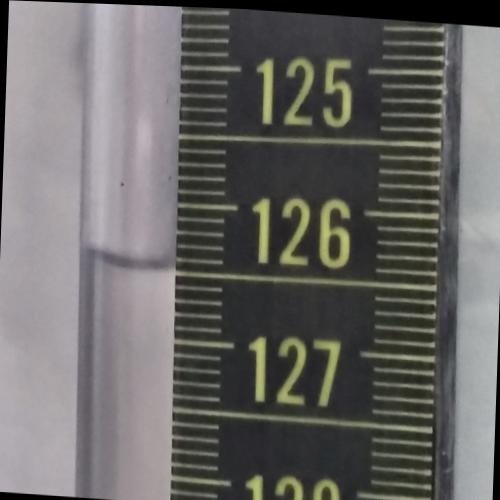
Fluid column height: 126.5 cm